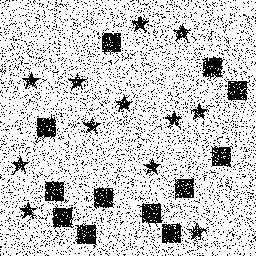
Squares: 12
Triangles: 0
Stars: 12
Total shapes: 24